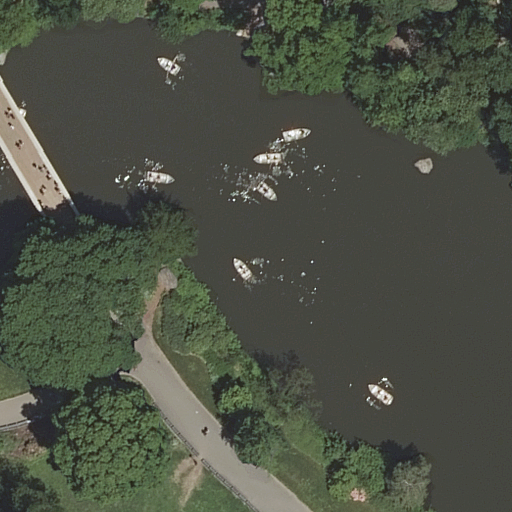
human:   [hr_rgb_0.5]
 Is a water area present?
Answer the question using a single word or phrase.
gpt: yes

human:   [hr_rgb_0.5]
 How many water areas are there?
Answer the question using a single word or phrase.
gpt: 1

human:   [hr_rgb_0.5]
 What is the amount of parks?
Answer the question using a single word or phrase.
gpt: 1

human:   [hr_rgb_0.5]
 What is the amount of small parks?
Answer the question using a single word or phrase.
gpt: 0

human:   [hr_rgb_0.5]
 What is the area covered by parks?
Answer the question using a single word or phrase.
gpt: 10627m2

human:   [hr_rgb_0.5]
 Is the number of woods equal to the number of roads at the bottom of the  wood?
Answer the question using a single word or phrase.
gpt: no

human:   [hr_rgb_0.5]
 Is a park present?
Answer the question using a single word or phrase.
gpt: yes

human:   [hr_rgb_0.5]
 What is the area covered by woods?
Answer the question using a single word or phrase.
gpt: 10616m2

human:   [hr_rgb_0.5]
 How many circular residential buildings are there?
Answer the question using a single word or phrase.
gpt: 0

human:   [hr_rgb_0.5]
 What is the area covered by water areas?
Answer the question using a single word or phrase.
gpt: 6593m2

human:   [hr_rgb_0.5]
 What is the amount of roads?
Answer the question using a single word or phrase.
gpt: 4

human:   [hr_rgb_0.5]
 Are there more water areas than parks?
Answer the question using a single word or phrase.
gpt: no

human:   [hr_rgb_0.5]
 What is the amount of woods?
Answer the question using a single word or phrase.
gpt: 1

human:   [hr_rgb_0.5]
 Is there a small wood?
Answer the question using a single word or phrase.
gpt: no

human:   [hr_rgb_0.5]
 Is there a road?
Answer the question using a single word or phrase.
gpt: yes

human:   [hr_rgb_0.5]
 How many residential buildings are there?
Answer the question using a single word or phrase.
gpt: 0

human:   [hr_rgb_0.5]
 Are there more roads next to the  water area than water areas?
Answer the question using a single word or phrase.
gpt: yes

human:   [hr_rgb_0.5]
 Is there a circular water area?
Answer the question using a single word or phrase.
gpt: no

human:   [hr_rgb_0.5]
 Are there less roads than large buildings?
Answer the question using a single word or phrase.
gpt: no

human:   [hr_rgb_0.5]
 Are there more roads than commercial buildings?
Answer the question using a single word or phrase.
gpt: yes

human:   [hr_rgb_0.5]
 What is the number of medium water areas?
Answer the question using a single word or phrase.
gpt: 0

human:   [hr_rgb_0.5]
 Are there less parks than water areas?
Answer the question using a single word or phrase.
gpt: no

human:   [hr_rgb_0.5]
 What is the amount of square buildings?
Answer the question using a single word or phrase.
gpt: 0

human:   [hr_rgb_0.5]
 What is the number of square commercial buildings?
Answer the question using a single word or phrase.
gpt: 0

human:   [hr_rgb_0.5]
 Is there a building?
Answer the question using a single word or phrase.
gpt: no

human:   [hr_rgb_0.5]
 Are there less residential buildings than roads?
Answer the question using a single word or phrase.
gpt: yes

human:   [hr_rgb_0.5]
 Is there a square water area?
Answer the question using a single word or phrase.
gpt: no

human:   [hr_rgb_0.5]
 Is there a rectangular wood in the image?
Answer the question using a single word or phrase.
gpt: no

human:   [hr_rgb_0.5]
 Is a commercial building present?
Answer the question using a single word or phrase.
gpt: no

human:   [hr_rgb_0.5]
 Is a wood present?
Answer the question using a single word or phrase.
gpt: yes

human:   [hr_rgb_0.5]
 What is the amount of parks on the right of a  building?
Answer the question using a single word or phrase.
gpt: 0

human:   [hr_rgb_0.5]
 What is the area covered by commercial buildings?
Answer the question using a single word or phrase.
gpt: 0m2

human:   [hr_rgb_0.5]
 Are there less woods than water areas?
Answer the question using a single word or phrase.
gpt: no

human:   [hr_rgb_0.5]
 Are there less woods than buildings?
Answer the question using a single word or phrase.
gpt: no

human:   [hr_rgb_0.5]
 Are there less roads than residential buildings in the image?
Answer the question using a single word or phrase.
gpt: no

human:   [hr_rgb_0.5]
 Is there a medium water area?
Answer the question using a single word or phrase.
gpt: no

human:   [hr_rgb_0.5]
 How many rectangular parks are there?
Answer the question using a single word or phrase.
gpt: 1

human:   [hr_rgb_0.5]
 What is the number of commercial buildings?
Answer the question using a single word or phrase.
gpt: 0

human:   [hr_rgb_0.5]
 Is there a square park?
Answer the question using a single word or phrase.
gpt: no

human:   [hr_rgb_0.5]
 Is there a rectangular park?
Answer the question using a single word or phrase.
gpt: yes

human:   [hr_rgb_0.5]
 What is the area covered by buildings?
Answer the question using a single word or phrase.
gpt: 0m2

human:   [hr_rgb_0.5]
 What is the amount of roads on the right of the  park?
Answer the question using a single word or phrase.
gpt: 1

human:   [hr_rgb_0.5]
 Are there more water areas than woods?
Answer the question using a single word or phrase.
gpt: no

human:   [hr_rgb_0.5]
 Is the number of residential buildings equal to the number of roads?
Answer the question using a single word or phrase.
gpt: no

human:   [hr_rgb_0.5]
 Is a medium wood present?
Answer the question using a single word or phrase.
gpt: no

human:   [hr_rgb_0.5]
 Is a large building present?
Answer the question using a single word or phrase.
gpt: no

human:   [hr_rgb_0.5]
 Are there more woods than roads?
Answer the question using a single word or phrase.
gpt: no

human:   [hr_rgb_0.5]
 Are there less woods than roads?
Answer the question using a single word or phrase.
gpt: yes

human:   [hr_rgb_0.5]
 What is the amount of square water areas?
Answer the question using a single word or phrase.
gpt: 0

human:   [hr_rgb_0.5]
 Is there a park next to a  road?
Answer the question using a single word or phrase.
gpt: yes

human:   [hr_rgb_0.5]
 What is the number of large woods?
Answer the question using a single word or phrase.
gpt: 1

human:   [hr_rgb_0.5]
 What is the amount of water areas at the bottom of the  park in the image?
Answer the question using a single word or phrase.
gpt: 1

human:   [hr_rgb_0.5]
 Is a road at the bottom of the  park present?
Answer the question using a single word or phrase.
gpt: yes

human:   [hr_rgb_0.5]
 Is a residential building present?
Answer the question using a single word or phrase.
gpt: no

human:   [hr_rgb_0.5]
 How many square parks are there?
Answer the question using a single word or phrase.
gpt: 0

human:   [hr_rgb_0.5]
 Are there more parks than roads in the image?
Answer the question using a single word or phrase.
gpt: no

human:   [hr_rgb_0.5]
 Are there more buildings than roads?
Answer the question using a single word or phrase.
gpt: no

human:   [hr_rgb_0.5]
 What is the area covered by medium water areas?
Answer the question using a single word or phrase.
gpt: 0m2

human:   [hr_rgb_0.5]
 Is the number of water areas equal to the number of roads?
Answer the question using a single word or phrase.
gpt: no

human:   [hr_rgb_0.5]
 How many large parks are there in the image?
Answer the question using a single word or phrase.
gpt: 1

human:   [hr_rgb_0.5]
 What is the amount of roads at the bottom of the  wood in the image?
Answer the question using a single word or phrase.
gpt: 4

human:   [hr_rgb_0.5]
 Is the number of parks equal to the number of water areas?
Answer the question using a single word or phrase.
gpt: yes

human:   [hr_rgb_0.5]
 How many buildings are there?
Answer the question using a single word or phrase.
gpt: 0

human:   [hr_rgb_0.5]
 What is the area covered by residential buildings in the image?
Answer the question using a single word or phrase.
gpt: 0m2